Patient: sex F, age 66
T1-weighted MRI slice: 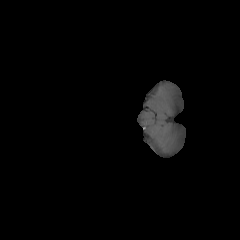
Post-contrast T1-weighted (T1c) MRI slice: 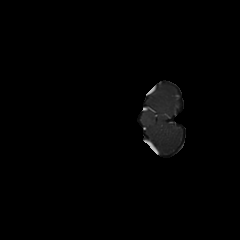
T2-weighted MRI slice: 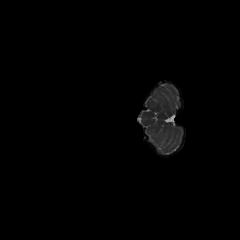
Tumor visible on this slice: no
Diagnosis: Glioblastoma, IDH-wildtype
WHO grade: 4